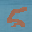
Label: 5